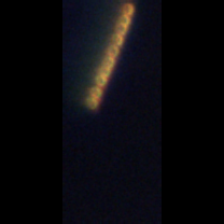
Taxon: Skeletonema
Group: Diatoms